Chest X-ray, AP view. Patient: 54 years old, sex M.
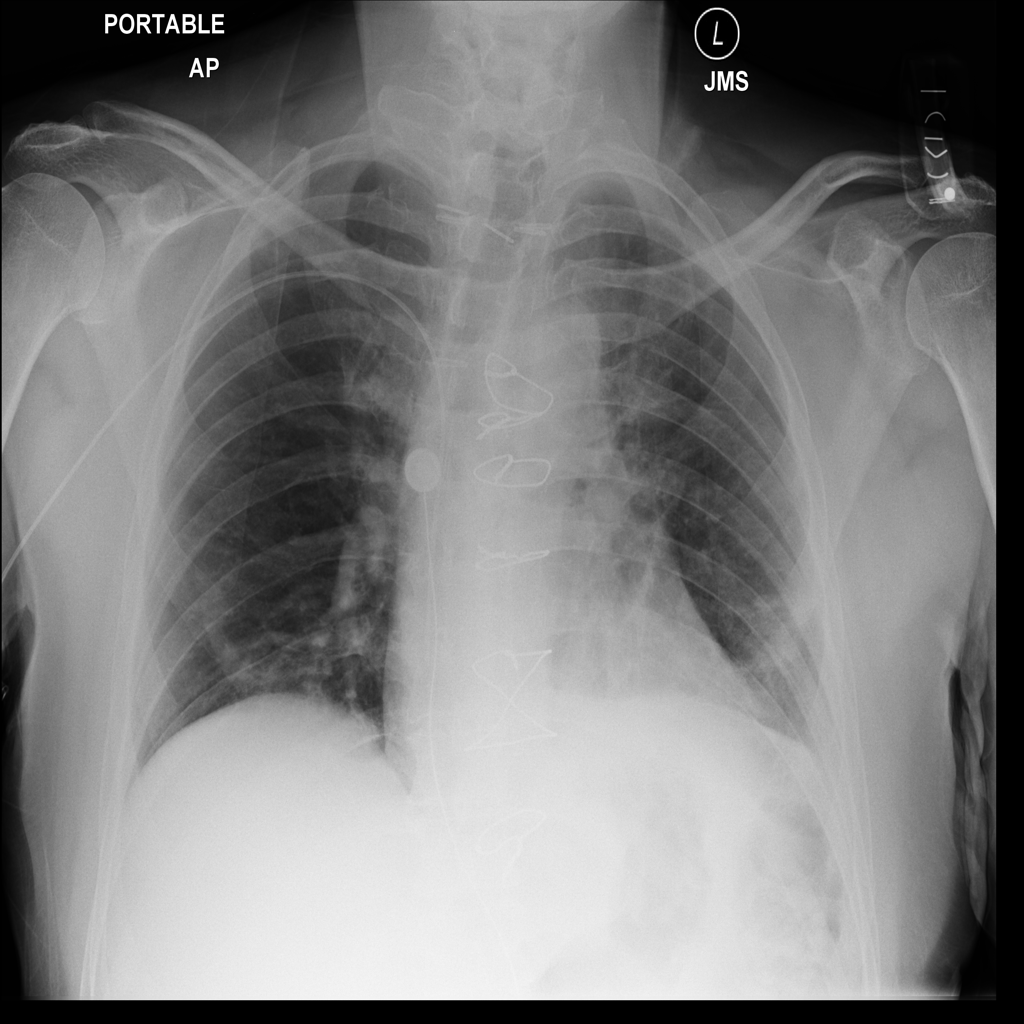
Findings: No Finding